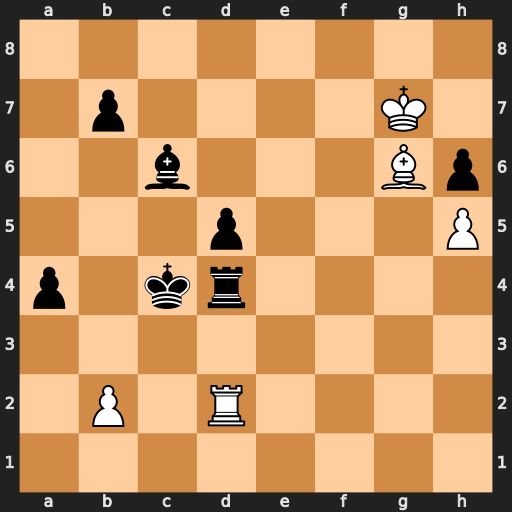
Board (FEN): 8/1p4K1/2b3Bp/3p3P/p1kr4/8/1P1R4/8
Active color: w
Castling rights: -
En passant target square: -
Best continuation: Rxd4+ Kxd4 Kxh6